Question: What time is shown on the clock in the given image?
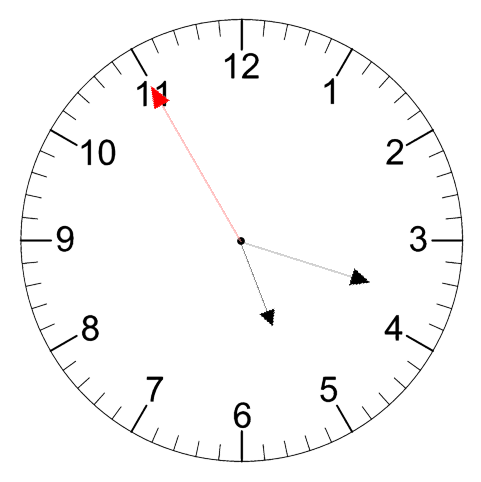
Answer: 05:17:55